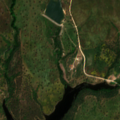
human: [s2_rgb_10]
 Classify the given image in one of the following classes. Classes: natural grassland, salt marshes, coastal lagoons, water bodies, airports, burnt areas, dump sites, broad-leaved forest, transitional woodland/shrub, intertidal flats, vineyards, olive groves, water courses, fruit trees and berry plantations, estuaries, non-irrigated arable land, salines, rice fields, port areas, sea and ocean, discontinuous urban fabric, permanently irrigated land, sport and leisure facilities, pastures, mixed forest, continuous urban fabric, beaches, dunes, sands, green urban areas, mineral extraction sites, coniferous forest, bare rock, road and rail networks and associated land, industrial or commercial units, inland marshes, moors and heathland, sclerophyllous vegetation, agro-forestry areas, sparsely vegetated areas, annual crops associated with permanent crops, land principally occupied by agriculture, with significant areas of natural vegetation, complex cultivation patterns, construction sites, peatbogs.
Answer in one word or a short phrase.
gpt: non-irrigated arable land, agro-forestry areas, broad-leaved forest, water bodies